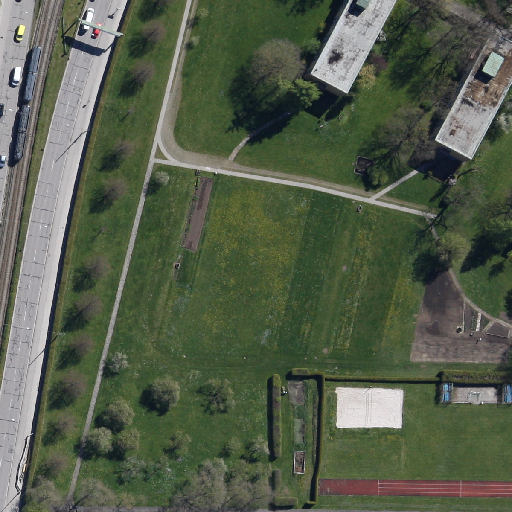
Referring expression: paved road